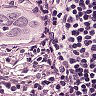
Metastatic tissue present: yes